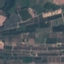
Land use / land cover: PermanentCrop